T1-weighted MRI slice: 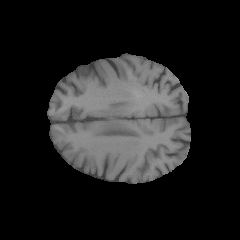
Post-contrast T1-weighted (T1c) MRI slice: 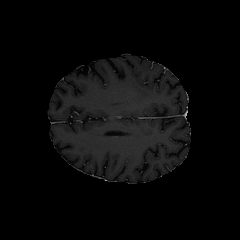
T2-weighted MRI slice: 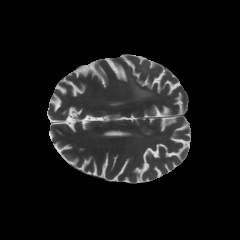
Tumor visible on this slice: yes